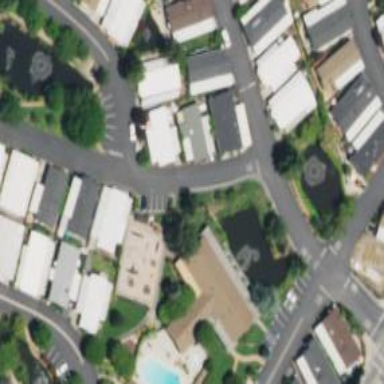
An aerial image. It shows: Residential road.